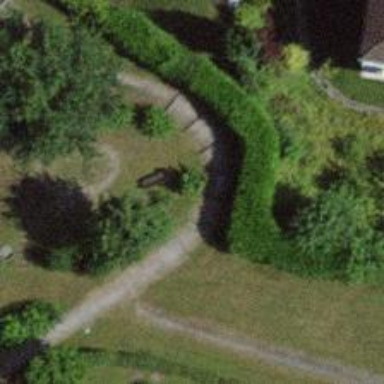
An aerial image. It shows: Brown bench in the vicinity.